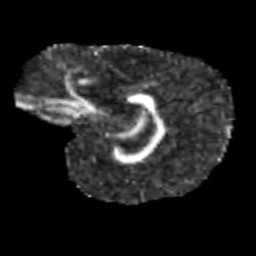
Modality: FA
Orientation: sagittal
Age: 11
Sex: male
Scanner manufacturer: siemens
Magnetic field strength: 3 T
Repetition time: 3.8 s
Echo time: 0.07 s